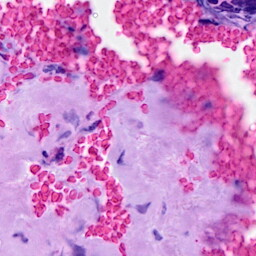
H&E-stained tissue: Breast